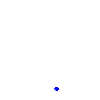
Particle: proton